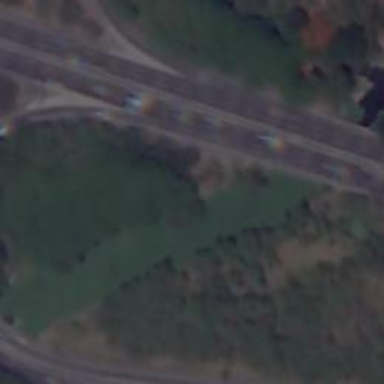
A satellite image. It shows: Motorway junction.